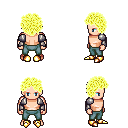
a pixel art fantasy rpg character, male body template, human, light skin, steel arm armor, teal pants, gold curly afro hairstyle, gold boots, four views (front, back, left, right), 2x2 character sprite sheet, small pixel art, hard edges, no anti-aliasing